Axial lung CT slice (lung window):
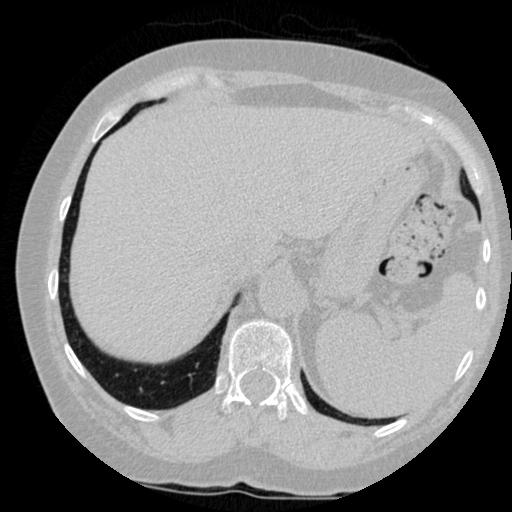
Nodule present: no